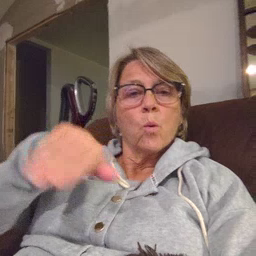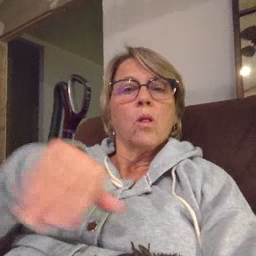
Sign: pool